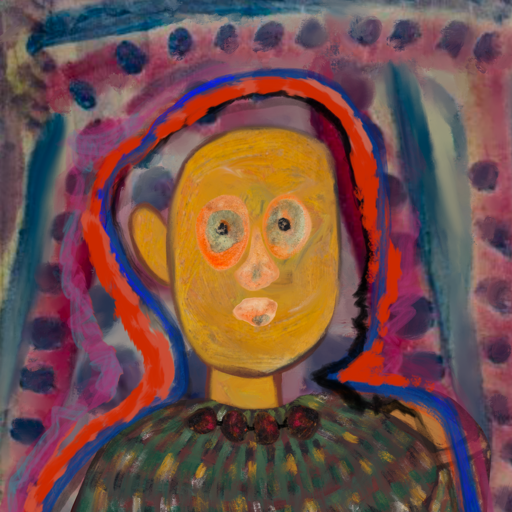
Background: HillGirl, Head And Neck Front: After_Raid, Face Front: Childish, Bust: After_Raid, Hair Front: Experience, Head Accessory: Blank, Second Necklace: Blank, Necklace: Mosgoul, Baby: Blank